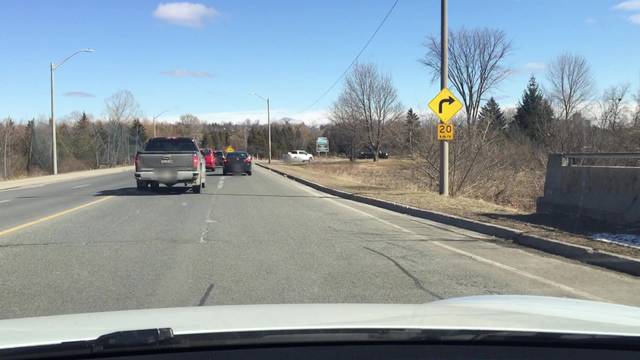
Region: Canada
Coordinates: 43.889, -78.825